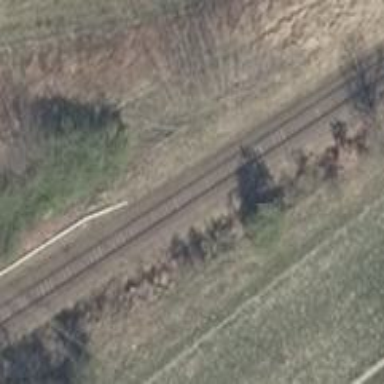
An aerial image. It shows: Railway milestone.